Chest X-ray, AP view. Patient: 54 years old, sex F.
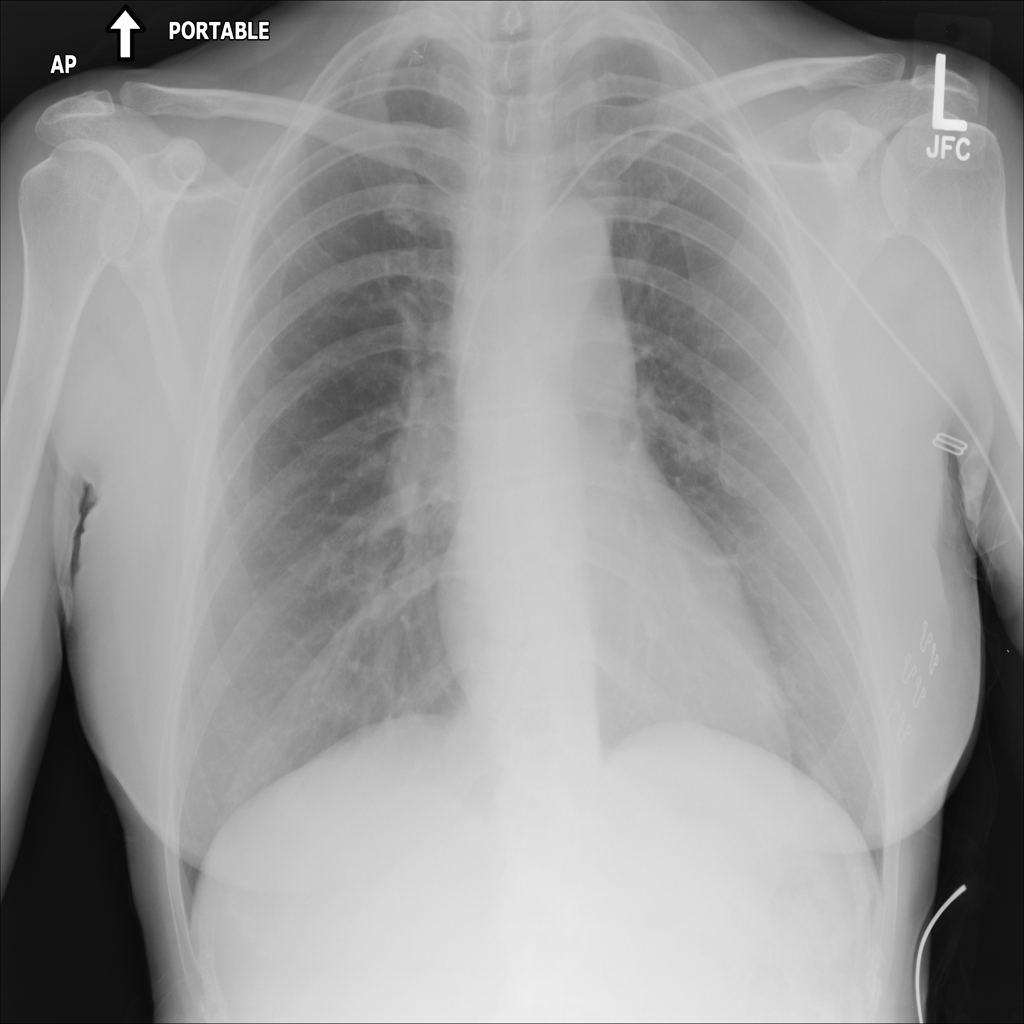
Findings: Mass